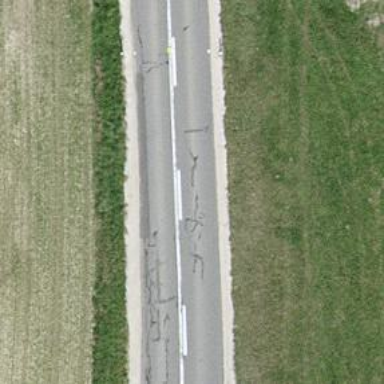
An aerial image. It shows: Secondary road with asphalt surface.